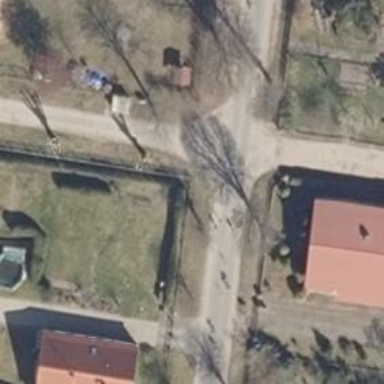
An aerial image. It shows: Residential road.